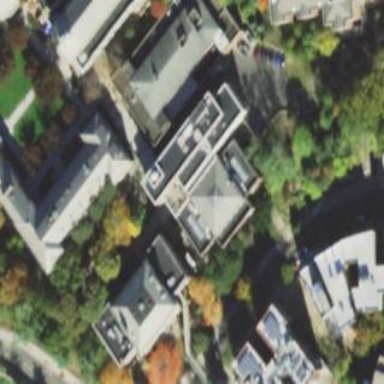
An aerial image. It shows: College building.